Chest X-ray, AP view. Patient: 30 years old, sex M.
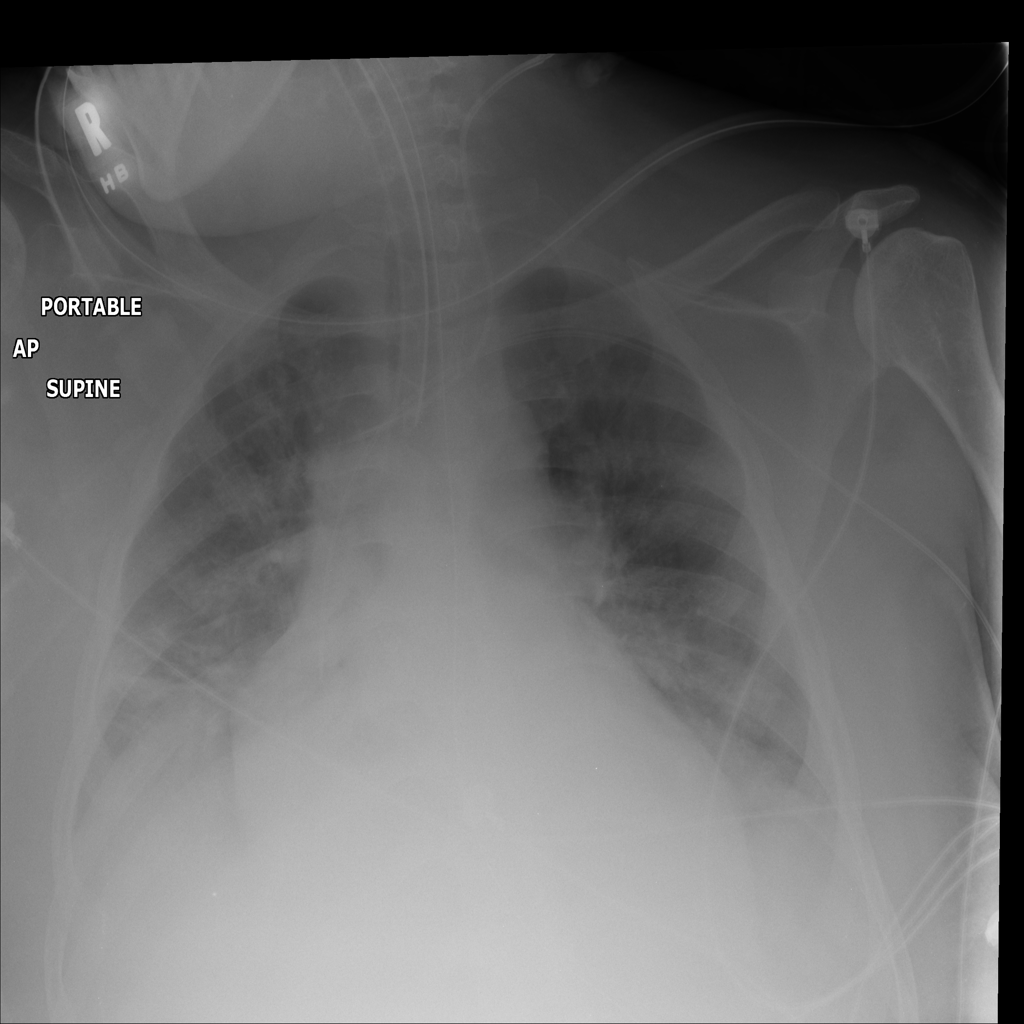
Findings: No Finding